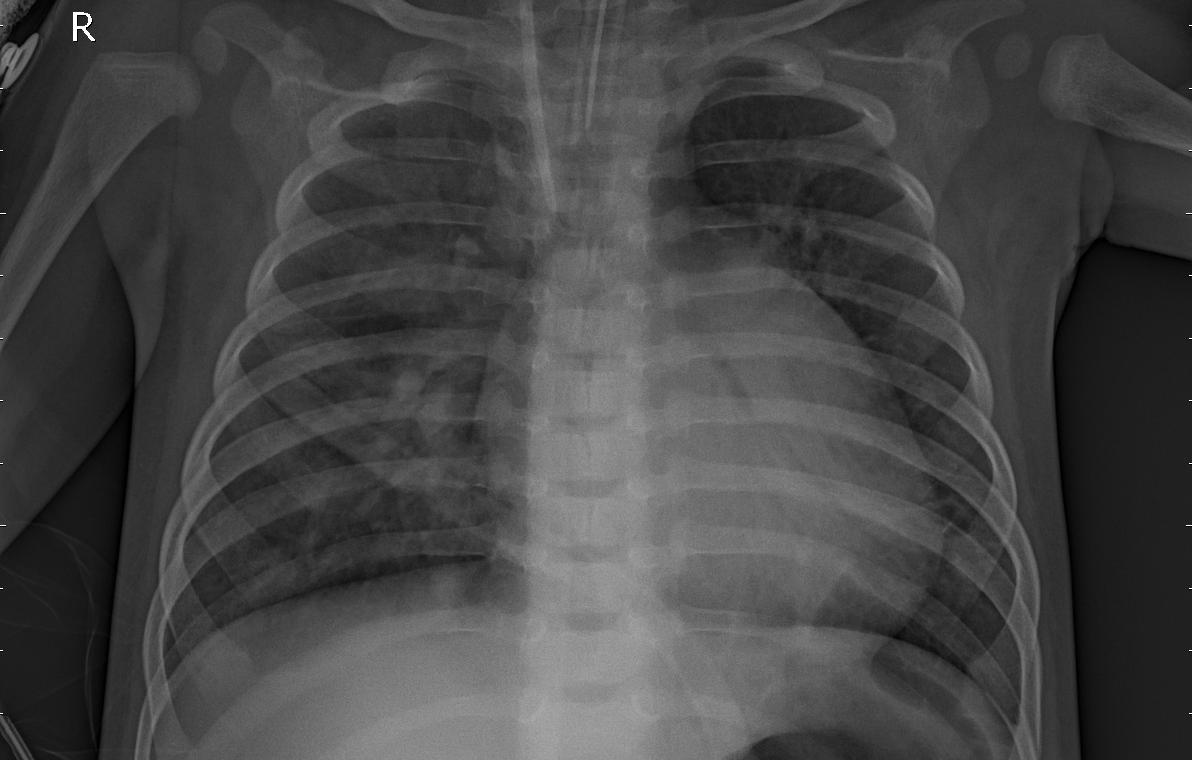
Diagnosis: PNEUMONIA